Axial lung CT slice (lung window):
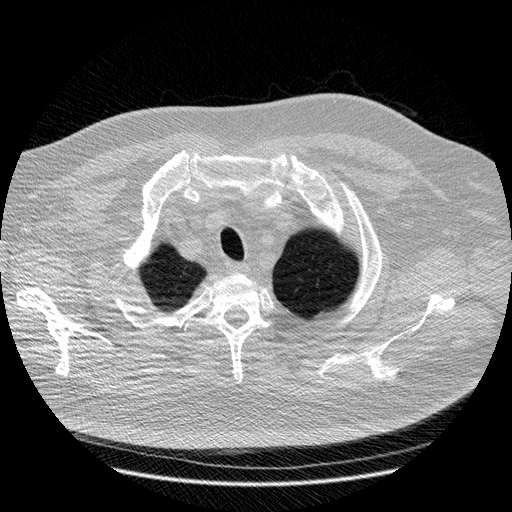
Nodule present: no